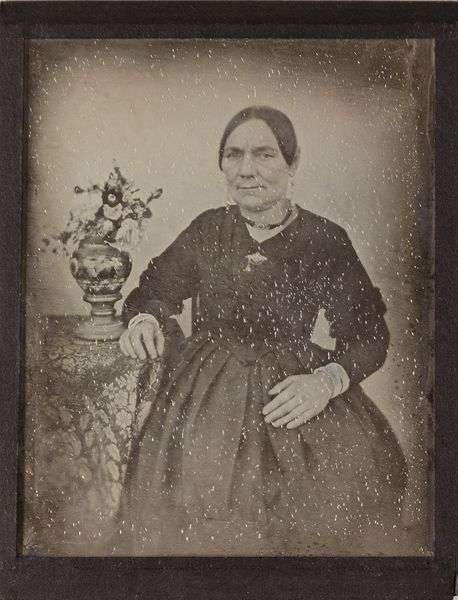
Titel: Unbekannte ältere Frau
Künstler: Wilhelm Breuning
Standort: Hamburg
Institution: Museum für Kunst und Gewerbe Hamburg
Schlagwörter: frau, bildnis, portrait, figur, person, foto, fotografie, photographie, photo, lichtbild, daguerreotypie, konterfei, historische, bildwerke, angewandte und bildende kunst, hessische systematik, porträt, persönlichkeit, porträtfotografie, porträtphotographie